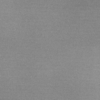
Label: dusty